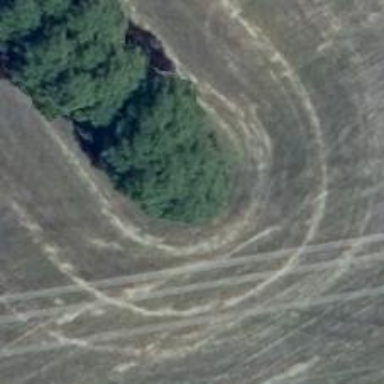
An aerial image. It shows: Row of deciduous broadleaved trees.